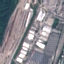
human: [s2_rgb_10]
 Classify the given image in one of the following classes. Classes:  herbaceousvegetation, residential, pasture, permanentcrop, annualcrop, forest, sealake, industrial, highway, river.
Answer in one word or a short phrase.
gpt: Industrial